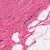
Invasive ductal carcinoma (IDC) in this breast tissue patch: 0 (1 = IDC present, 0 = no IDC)